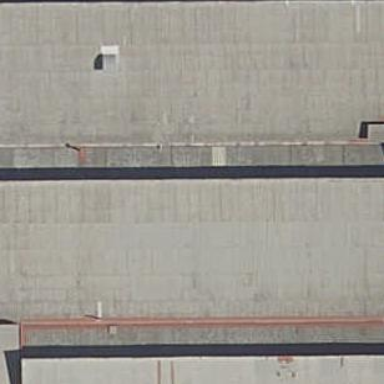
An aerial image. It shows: Industrial building.